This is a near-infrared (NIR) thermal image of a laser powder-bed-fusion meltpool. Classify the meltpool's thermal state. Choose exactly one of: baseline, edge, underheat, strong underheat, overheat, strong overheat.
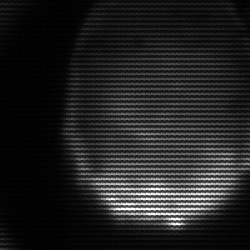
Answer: edge